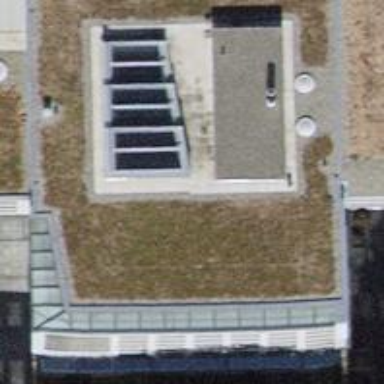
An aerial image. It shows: Flat-roofed office building.